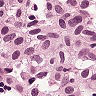
Metastatic tissue present: yes